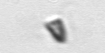
Label: Pyramimonas